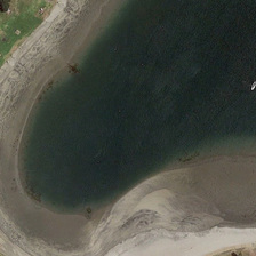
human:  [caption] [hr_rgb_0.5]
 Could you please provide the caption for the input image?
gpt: A dark green near a beach.

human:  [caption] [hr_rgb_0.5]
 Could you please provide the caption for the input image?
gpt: There is a beach near dark green.

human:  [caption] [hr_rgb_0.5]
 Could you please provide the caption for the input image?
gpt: Near the dark green beach.

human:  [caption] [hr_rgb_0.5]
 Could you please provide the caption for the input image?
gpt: There is a dark green beach nearby.

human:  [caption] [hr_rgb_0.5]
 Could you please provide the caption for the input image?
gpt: There is a beach near dark green.